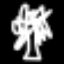
Label: palm tree